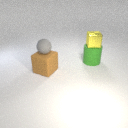
large green rubber cylinder to the right of large brown rubber cube